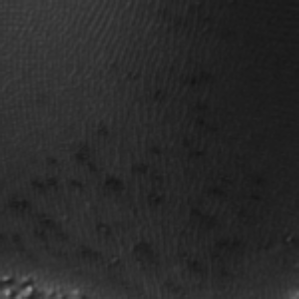
Label: frost